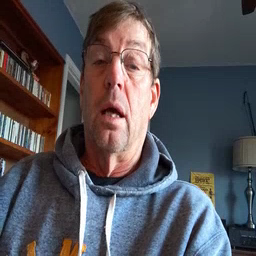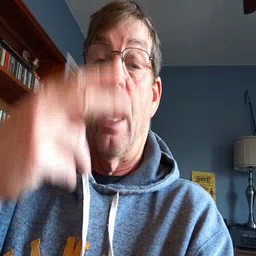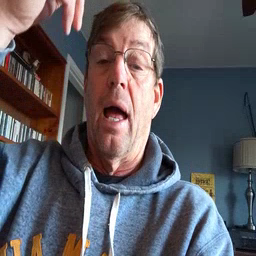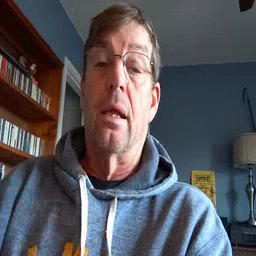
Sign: high